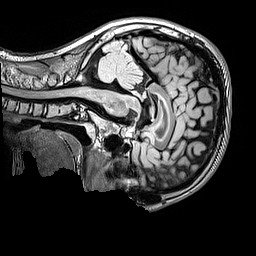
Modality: FLAIR
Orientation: sagittal
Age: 11
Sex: male
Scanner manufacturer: siemens
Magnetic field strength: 3 T
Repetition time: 5 s
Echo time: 0.388 s